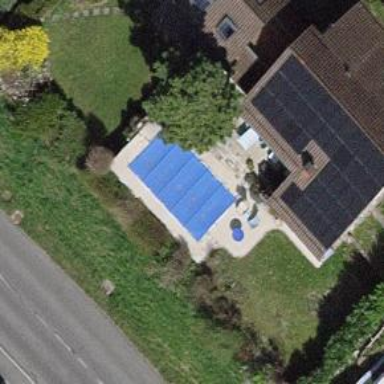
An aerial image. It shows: Swimming pool located in leisure land.